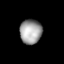
Tissue: lung
Cell type: Epithelial cells
Senescence score: 0.1753
Nuclear area (px): 530
Mean DAPI intensity: 157.208